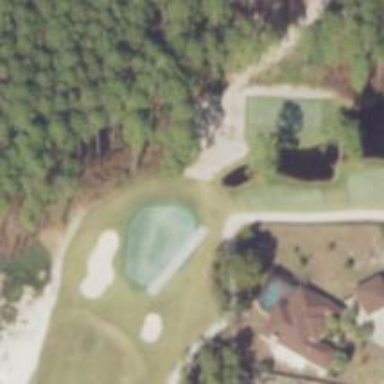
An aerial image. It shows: Service road designated as golf cart path.